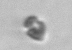
Label: Heterocapsa_rotundata